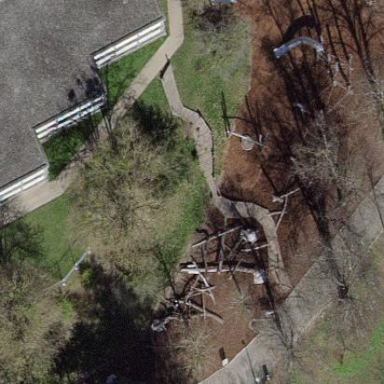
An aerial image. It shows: Playground area for leisure land.